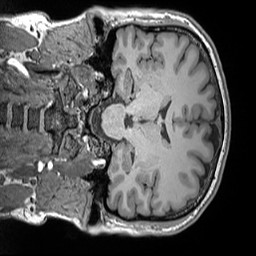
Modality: T1w
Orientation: coronal
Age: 40
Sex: male
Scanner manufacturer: siemens
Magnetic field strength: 3 T
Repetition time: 2.3 s
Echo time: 0.00314 s